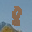
Label: 8